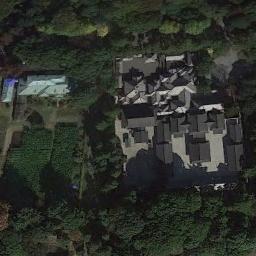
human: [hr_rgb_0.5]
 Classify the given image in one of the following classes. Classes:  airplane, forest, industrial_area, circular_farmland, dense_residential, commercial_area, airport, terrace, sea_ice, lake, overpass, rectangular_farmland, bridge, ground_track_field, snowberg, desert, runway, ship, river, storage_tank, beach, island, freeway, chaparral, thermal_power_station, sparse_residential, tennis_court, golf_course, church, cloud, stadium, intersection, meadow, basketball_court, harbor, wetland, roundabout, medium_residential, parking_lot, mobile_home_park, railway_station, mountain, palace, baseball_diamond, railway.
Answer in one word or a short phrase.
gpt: palace